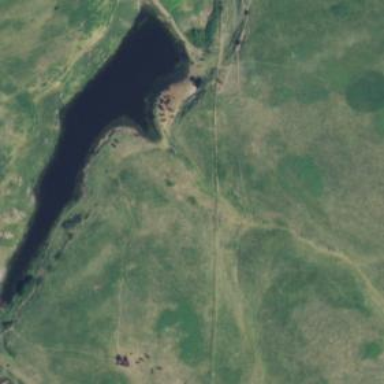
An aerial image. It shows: Reservoir.